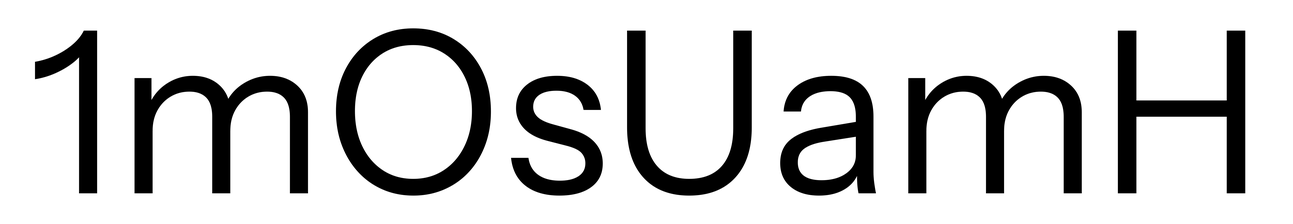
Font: InstrumentSans_Regular